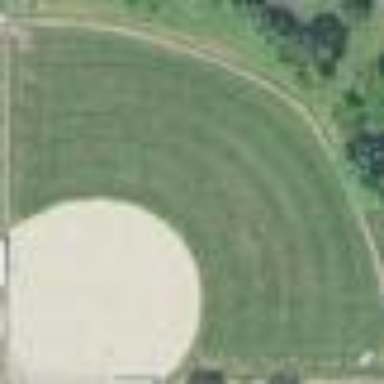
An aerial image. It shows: Softball pitch for leisure sports.